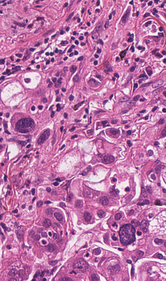
Tumor epithelial tissue: yes
Tumor-associated stroma tissue: yes
Normal tissue: no